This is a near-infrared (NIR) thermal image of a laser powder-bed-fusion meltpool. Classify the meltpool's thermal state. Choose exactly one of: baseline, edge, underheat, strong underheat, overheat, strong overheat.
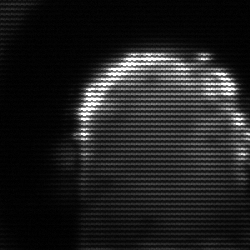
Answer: baseline